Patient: sex M, age 63
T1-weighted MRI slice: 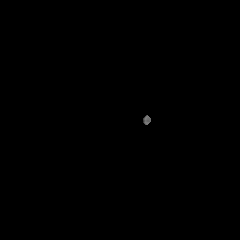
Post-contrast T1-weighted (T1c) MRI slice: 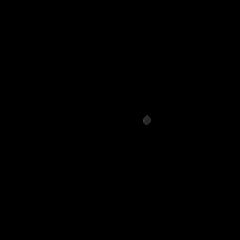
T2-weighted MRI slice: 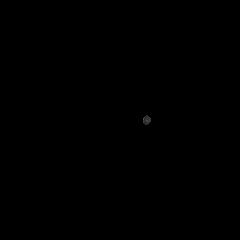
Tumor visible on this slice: no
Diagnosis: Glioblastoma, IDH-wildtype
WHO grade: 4